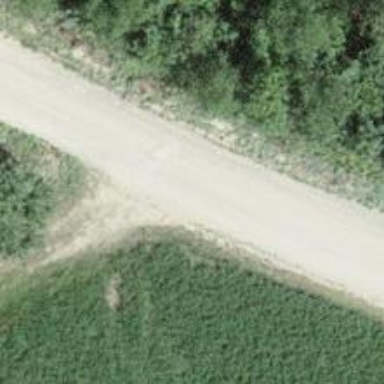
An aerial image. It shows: Unclassified road with compacted surface.